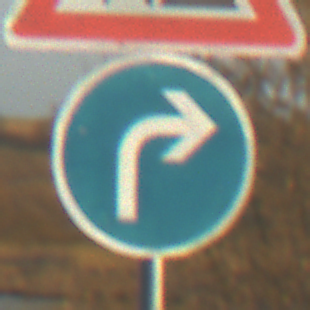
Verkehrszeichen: VorgeschriebeneFahrtrichtungRechts
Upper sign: Arbeitsstelle
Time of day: SunriseSunset
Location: Outdoor (RoadRail)
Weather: PartlyCloudy
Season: NotSpecified
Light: Natural